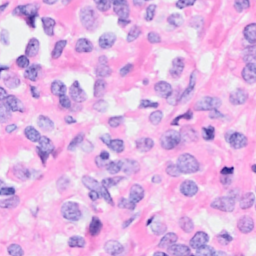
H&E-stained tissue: Breast